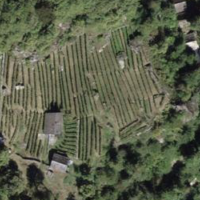
EUNIS habitat code: 41
Species observed at this site:
Saponaria ocymoides